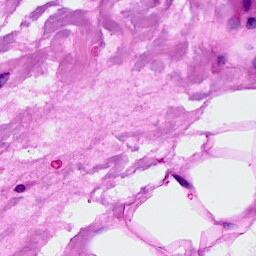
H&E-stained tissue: Breast